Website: home-depot
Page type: review-order
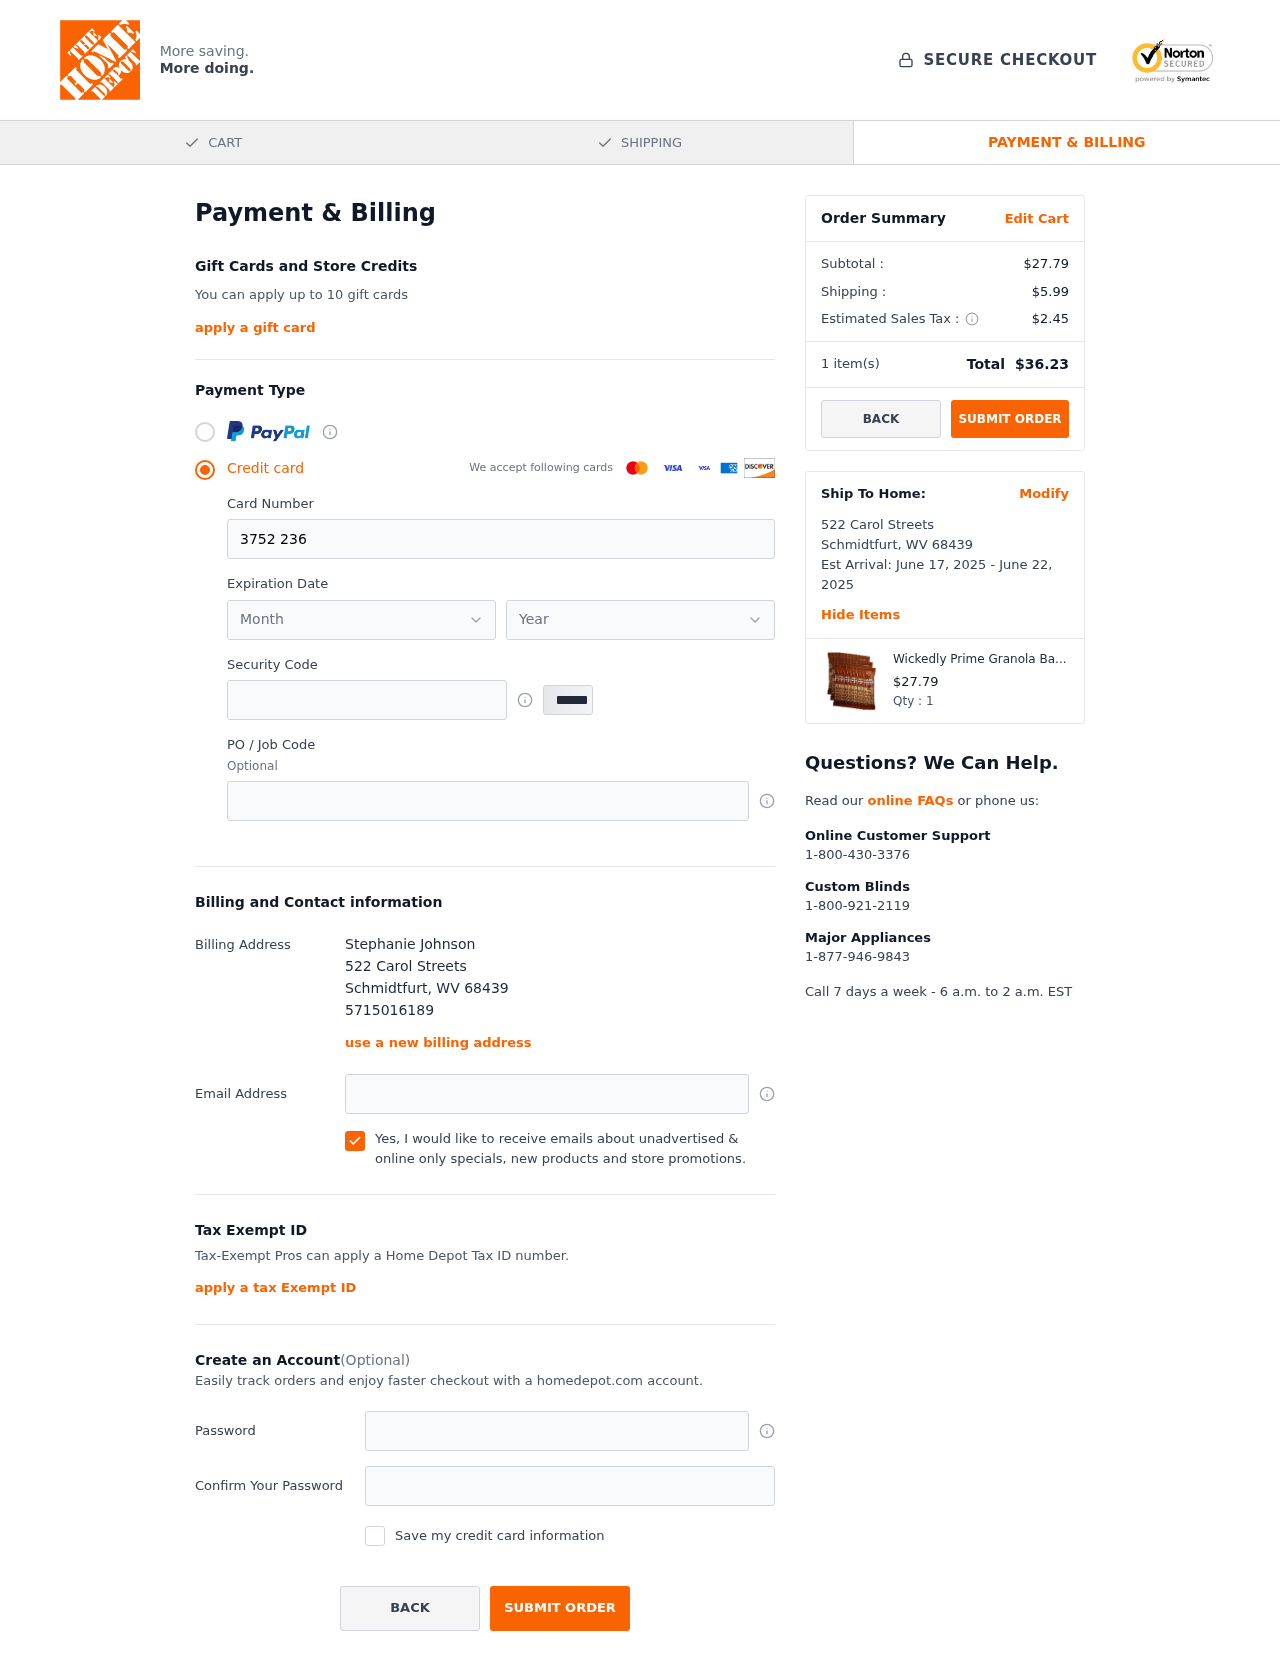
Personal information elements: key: PII_CARD_EXPIRY_MONTH
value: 03
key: PII_CARD_EXPIRY_YEAR
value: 29
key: PII_CITY
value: Schmidtfurt
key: PII_FULLNAME
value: Stephanie Johnson
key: PII_PHONE
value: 5715016189
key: PII_POSTCODE
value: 68439
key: PII_STATE_ABBR
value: WV
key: PII_STREET
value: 522 Carol Streets
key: PII_CARD_NUMBER
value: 3752 2362 2614 373
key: PII_CARD_CVV
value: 9449
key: PII_JOB_CODE
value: JOB-8791
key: PII_EMAIL
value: stephanie_johnson@hotmail.com
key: PII_POSTCODE_FULL
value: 68439
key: PII_POSTCODE_NUMERIC
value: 68439
Product elements: key: PRODUCT1_NAME
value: Wickedly Prime Granola Bar, Cocoa Peanut, 1.2 Ounce (Pack of 30)
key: PRODUCT1_PRICE
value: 27.79
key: PRODUCT1_QUANTITY
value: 1
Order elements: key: ORDER_SUBTOTAL
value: $27.79
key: ORDER_SHIPPING_COST
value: $5.99
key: ORDER_TAX
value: $2.45
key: ORDER_NUM_ITEMS
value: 1
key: ORDER_TOTAL
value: $36.23
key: ORDER_SHIPPING_DATE
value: June 17, 2025
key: ORDER_DELIVERY_DATE
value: June 22, 2025